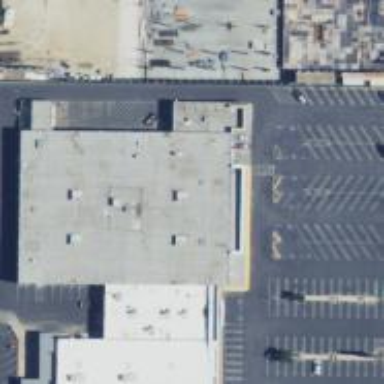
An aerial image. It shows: Supermarket.